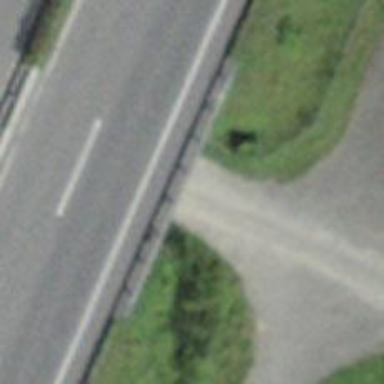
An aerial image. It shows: Unclassified road with asphalt surface going through tunnel.